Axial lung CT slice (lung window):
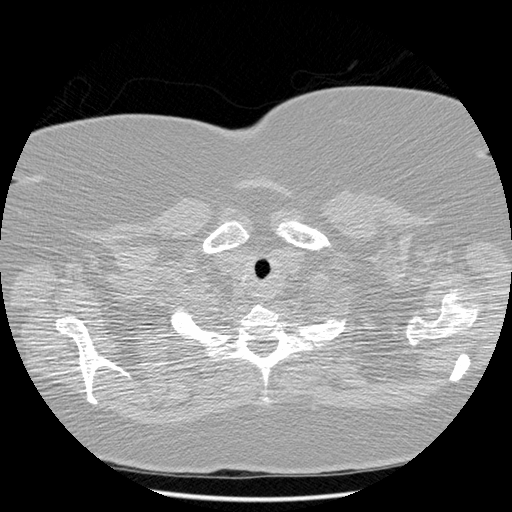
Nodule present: no